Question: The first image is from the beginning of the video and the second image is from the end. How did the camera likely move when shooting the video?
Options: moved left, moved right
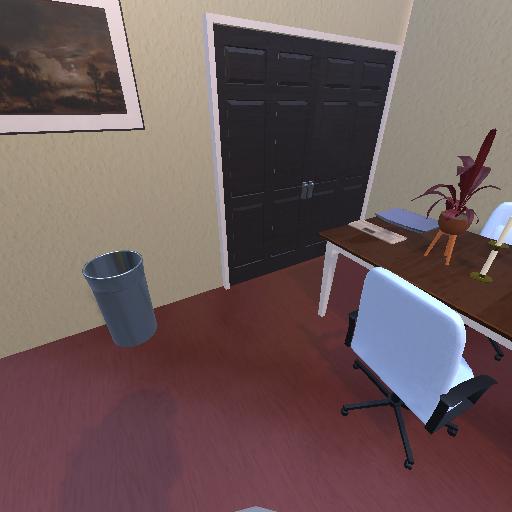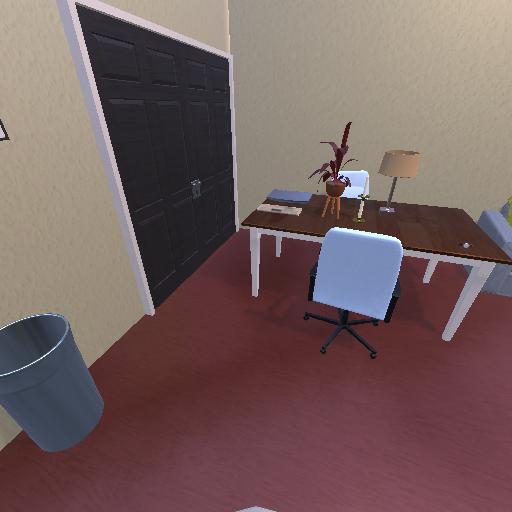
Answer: moved left